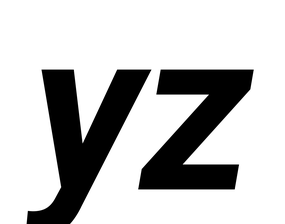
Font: Roboto-Italic_Bold_Italic